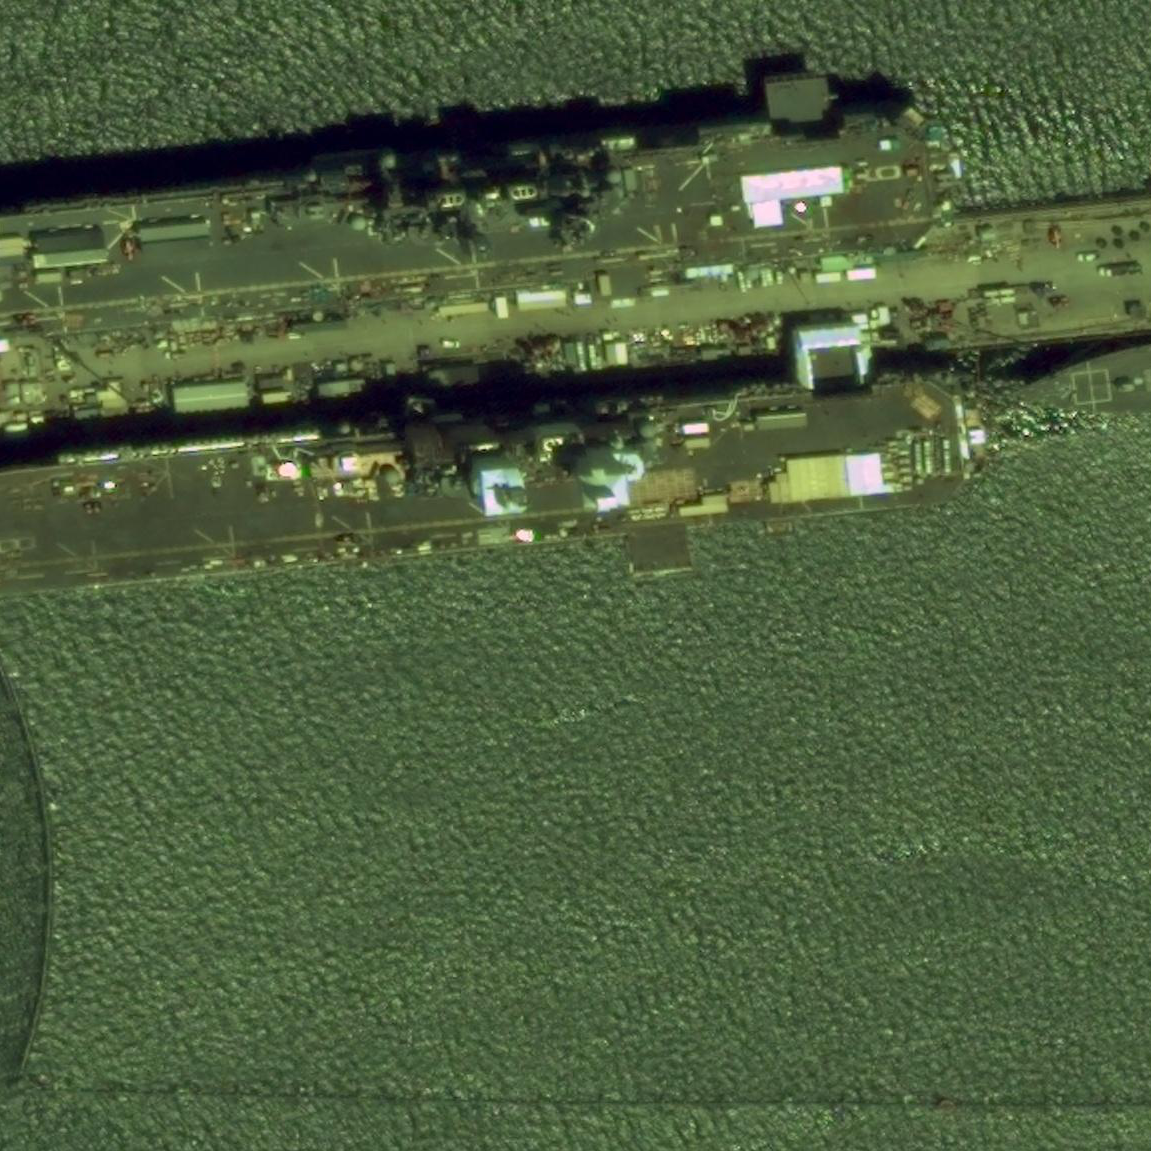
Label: assault